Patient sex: M
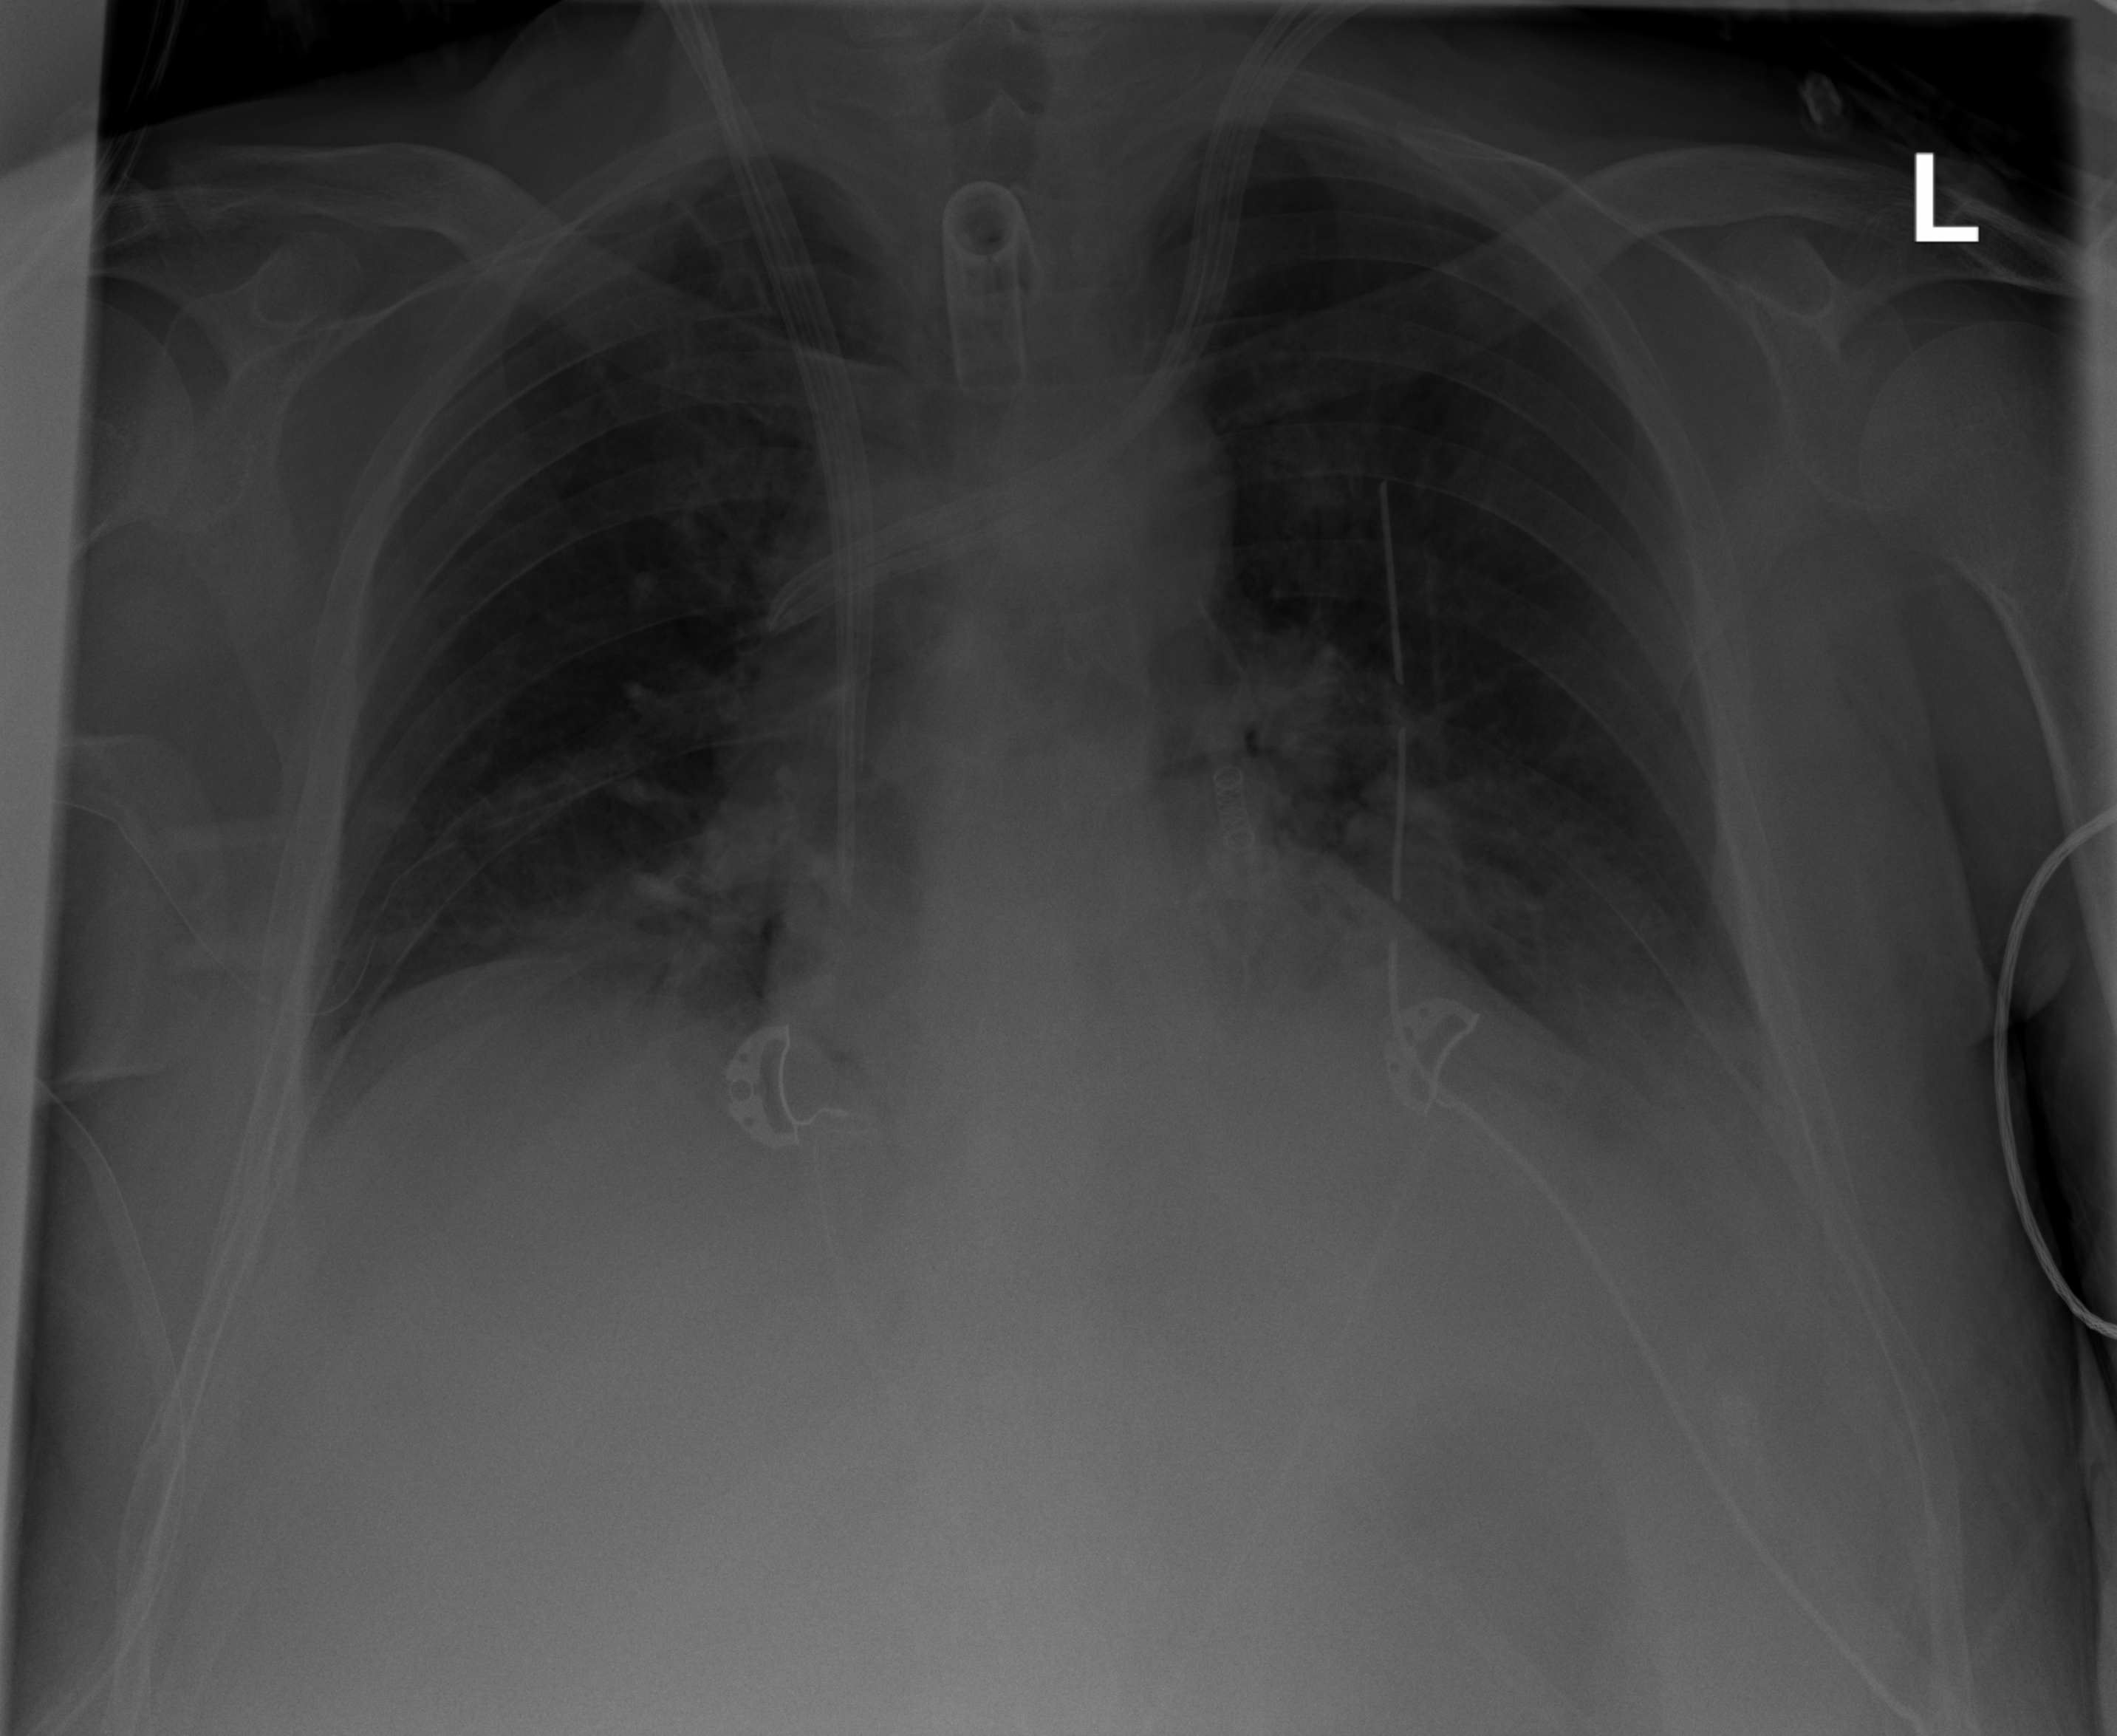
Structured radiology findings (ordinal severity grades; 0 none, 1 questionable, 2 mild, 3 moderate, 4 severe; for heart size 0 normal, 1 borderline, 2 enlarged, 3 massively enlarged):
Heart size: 2
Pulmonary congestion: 2
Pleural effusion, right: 0
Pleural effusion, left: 2
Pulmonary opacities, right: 0
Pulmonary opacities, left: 2
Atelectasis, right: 2
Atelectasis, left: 2